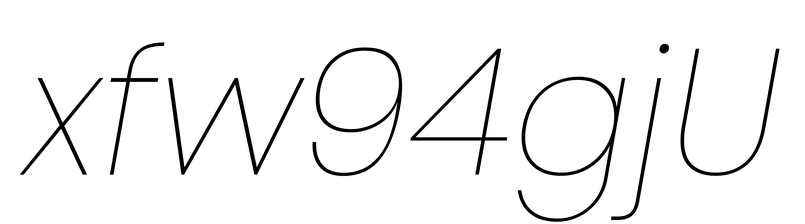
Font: Poppins-ThinItalic